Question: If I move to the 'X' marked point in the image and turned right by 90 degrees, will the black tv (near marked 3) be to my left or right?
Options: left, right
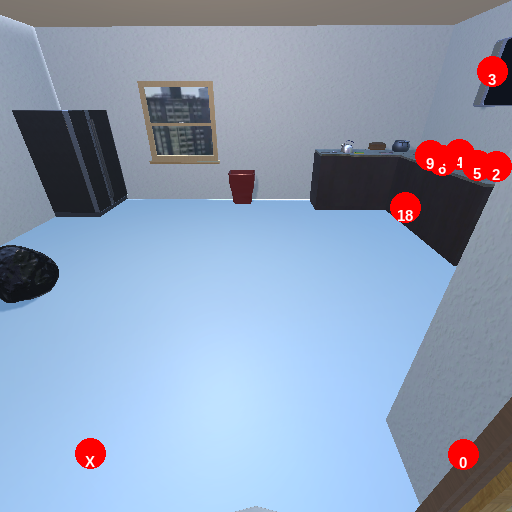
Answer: left